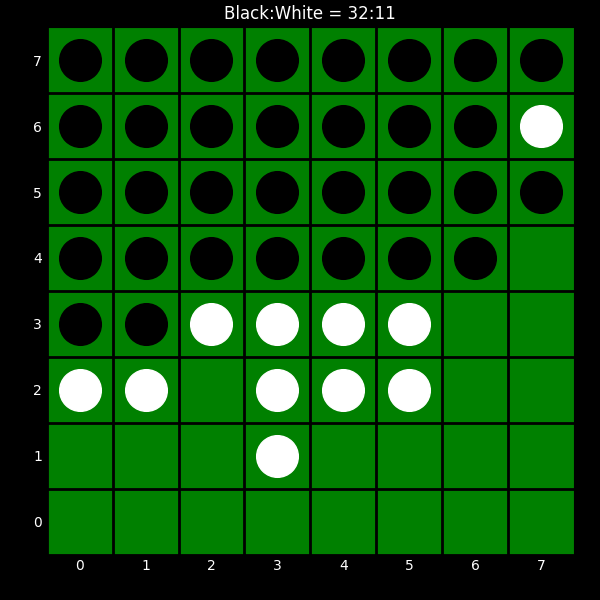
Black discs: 32
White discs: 11